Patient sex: M
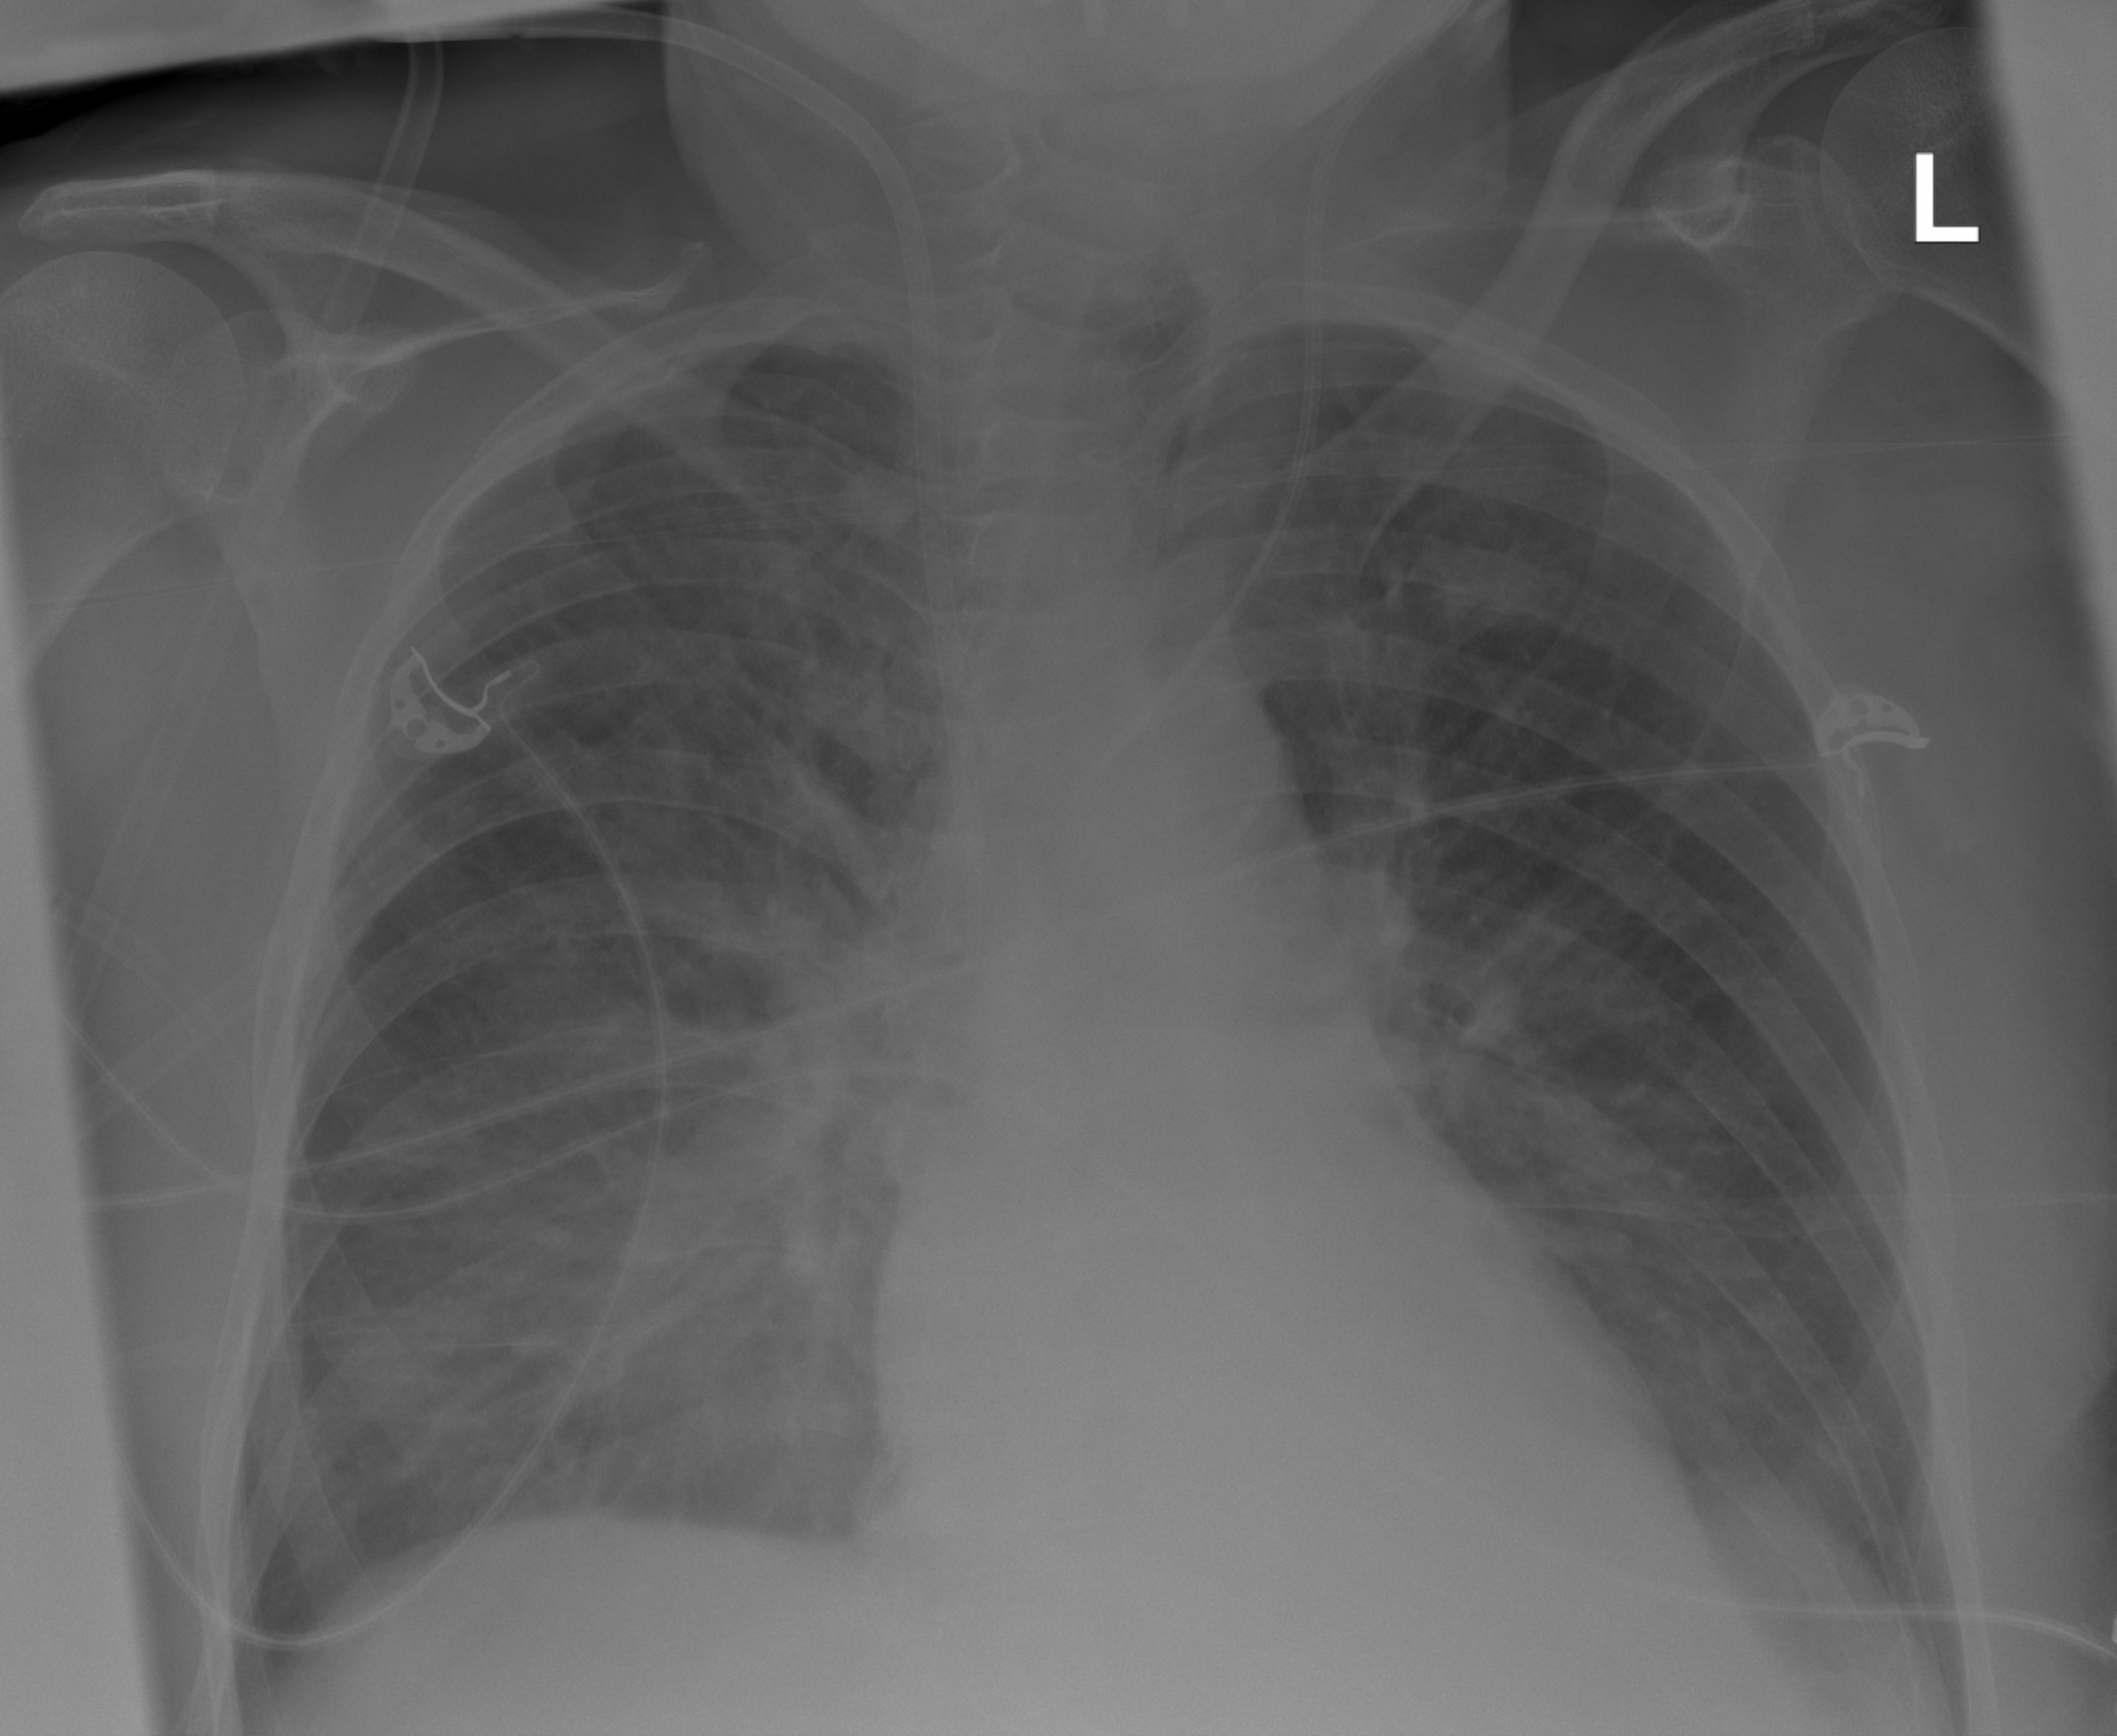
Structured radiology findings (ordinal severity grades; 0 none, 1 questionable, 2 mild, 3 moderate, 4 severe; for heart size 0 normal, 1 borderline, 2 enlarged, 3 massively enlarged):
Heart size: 0
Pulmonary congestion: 2
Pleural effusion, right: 0
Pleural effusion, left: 1
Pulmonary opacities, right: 1
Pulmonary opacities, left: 0
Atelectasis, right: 0
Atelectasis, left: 0